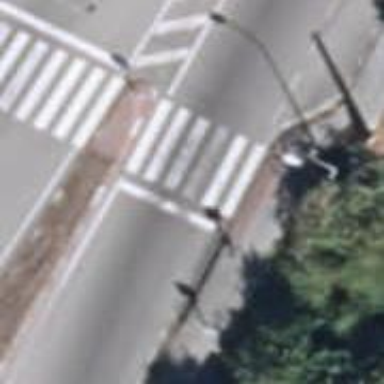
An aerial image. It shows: Marked crossing on the road.